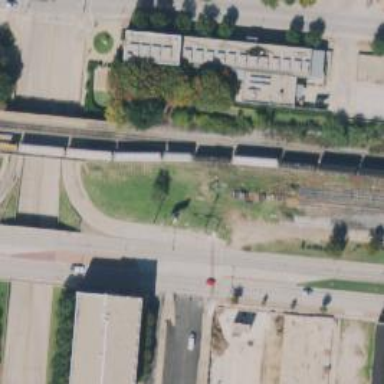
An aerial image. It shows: Railway siding for service.